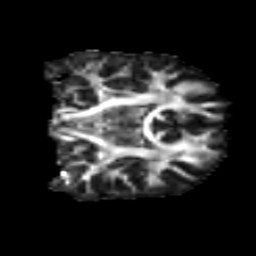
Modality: FA
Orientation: coronal
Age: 13
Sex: male
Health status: ill
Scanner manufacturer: ge
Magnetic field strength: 3 T
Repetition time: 6.752 s
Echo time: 0.079 s